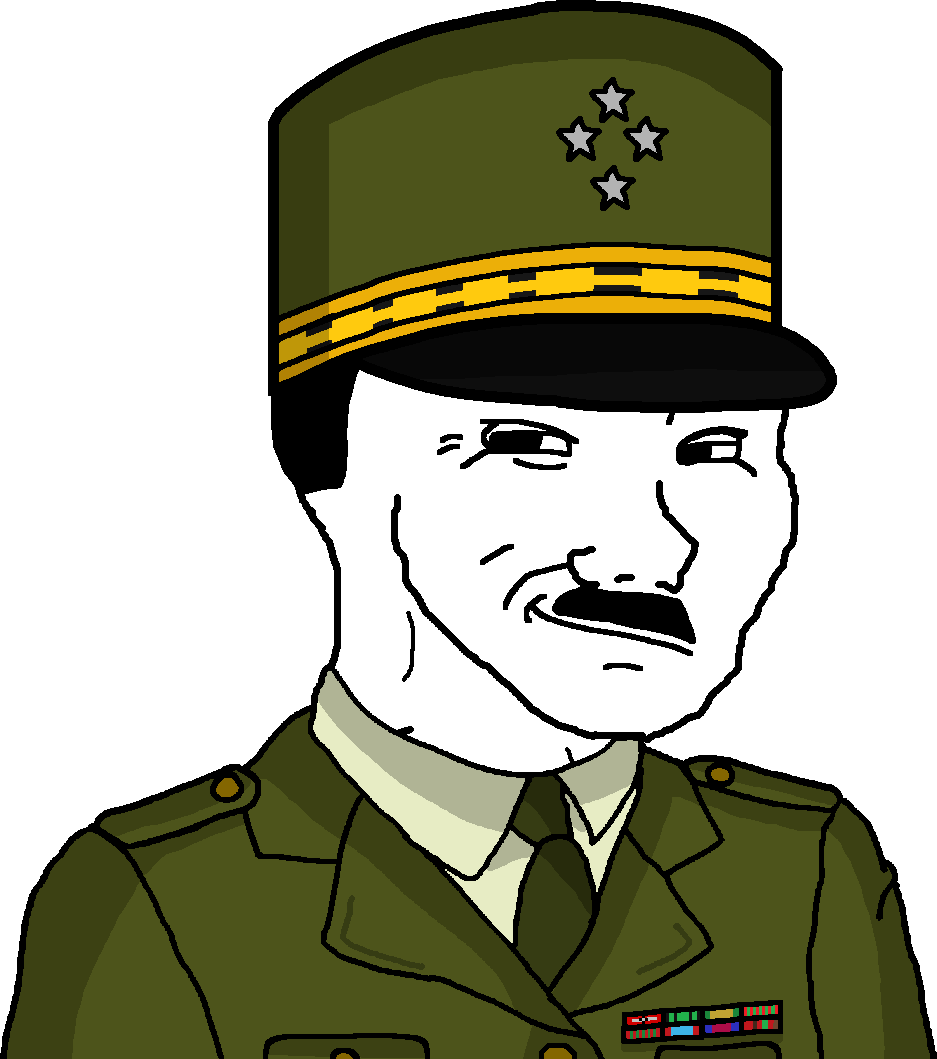
Label: 5_Smugjak